Question: How could I create a macro that would check each cell of column A, find the words that are not in the defined dictionary, and write them (separated by space) in the next cell. In the picture below you can see an example of the worksheet after that macro was completed.

The complete idea was to get a (varchar) column from a database and use excel to spell check it. The next step would be to send an e-mail to the user in charge, containing the rows that contain at least one word in column B (along with the column id, of course). I think that I could do the rest of the work, except this step of getting the erroneous words. If you can think of another idea to spell check a db column, I would be grateful if you shared it with me. Thanks.
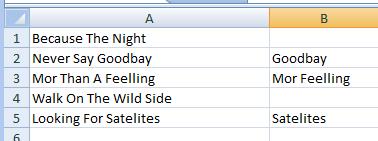
Answer: You can use VBA to call the built-in Office dictionary using
This is the syntax:
Function (, [], []) As Boolean
... and here is an example that meets your requirements:
'''
Option Explicit
Public Sub Checker()
Dim s As Variant
Dim sArray As Variant
Dim lCurrRow As Long
Dim lStartRow As Long
Dim lEndRow As Long
lStartRow = 1
lEndRow = 5
Application.ScreenUpdating = False
With ThisWorkbook.Worksheets(1)
'Clear existing data in Column B
Call .Columns(2).ClearContents
For lCurrRow = lStartRow To lEndRow
'Populate an Array, splitting the song title at the spaces
sArray = Split(.Cells(lCurrRow, 1).Text, " ")
'Loop through each word in the Array
For Each s In sArray
'Spell Check against the main MS Office dictionary
If Not Application.CheckSpelling(s) Then
'this word is missing, output to Column B:
.Cells(lCurrRow, 2).Value = Trim(.Cells(lCurrRow, 2).Value & " " & s)
End If
Next s
Next lCurrRow
End With
Application.ScreenUpdating = True
End Sub
'''